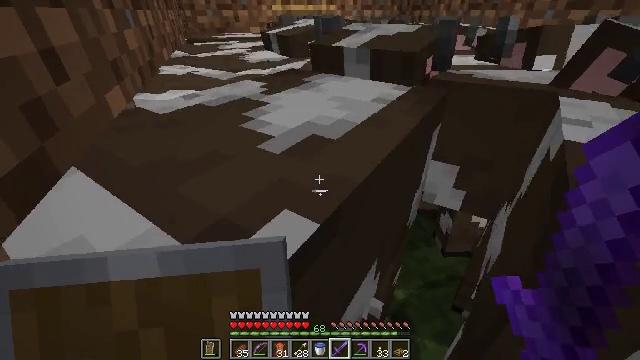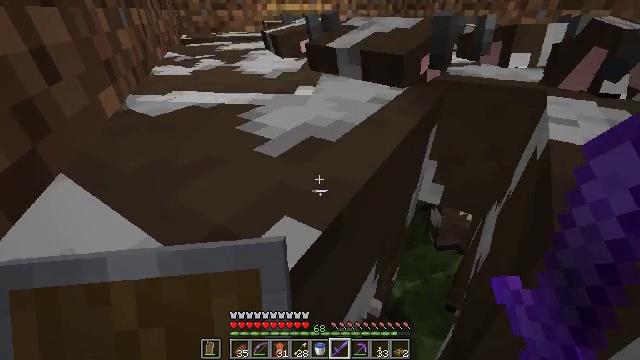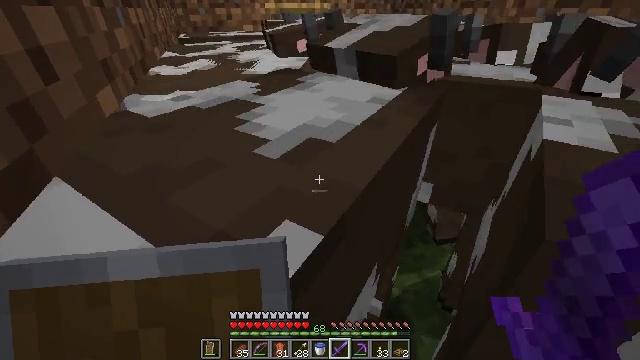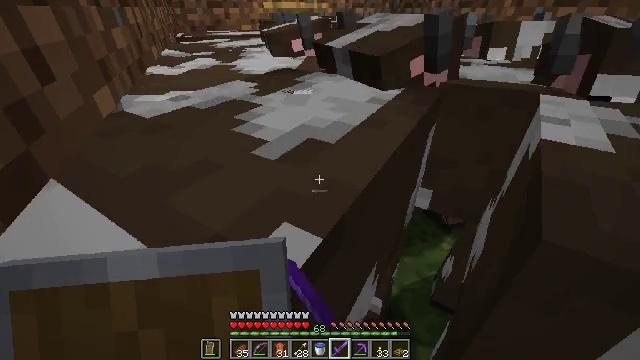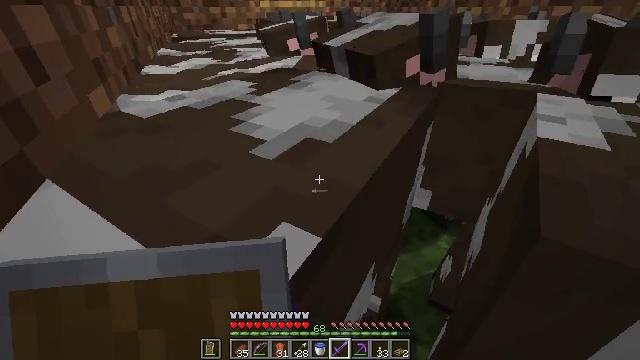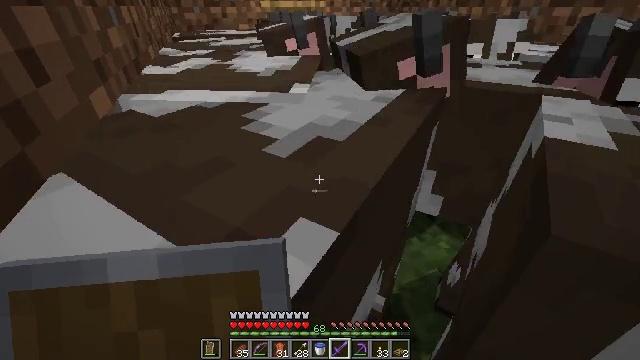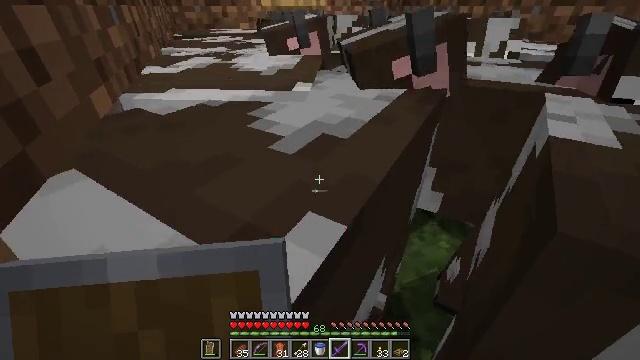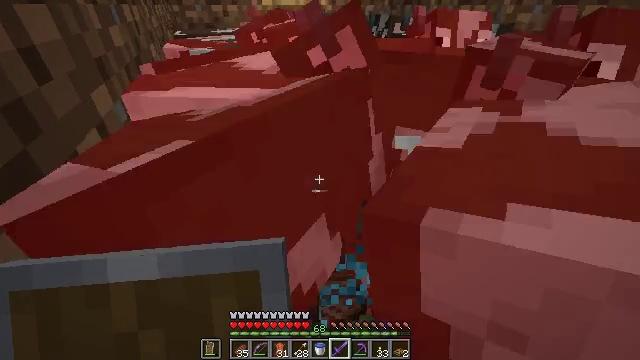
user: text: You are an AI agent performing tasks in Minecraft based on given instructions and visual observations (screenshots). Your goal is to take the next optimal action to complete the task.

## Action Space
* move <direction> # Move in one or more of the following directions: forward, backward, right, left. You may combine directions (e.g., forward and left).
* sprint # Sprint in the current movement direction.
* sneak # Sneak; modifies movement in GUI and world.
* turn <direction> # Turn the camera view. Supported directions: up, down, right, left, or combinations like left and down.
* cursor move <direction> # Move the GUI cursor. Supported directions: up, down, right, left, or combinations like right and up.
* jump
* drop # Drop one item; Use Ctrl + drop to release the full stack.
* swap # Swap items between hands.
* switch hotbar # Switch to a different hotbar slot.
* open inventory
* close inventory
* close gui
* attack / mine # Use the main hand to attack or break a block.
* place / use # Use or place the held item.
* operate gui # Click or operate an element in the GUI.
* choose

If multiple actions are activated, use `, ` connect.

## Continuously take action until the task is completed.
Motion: motion action
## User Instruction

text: Hunt animals.
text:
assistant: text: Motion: no_op
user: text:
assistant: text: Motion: attack / mine
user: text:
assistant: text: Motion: attack / mine
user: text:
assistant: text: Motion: attack / mine
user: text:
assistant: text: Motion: attack / mine
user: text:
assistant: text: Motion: no_op
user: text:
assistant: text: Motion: no_op
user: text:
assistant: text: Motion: no_op